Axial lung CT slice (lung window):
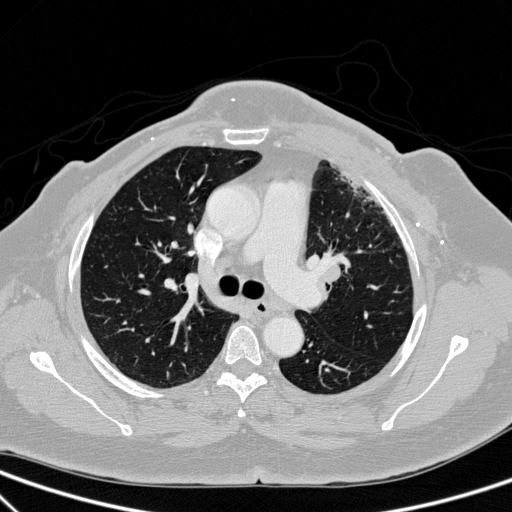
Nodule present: no